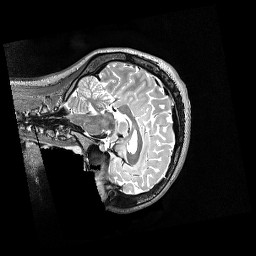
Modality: T2w
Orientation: sagittal
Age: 25
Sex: female
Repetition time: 3.2 s
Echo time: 0.563 s